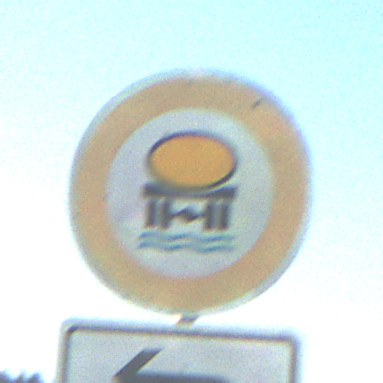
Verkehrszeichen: VerbotFahrzeugeWassergefaehrdenderLadung
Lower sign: RichtungsangabeDurchPfeile2
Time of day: MorningAfternoon
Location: Outdoor (Nature)
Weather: PartlyCloudy
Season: NotSpecified
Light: Natural